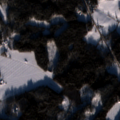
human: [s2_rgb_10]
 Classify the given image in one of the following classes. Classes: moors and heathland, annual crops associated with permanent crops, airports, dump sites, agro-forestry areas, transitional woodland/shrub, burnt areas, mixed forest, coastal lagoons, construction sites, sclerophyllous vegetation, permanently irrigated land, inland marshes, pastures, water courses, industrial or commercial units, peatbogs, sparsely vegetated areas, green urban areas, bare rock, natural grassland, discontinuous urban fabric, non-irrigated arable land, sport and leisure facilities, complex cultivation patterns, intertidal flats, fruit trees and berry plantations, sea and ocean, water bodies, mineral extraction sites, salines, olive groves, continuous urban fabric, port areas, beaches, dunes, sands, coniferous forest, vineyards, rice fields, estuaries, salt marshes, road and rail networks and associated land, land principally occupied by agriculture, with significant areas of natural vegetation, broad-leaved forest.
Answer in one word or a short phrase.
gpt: non-irrigated arable land, coniferous forest, mixed forest